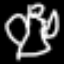
Label: angel